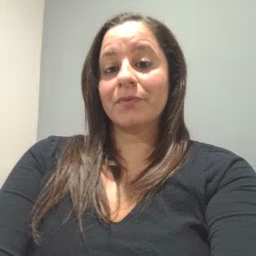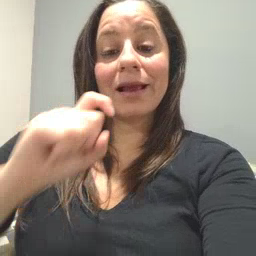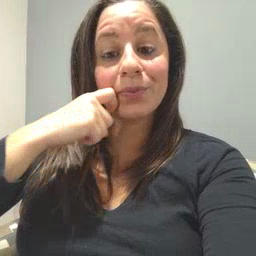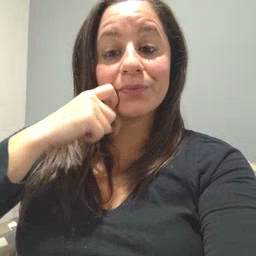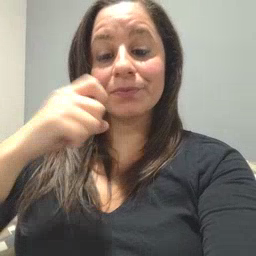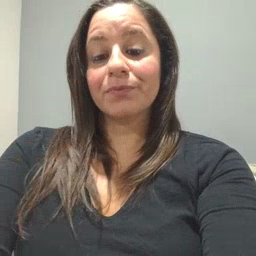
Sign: apple